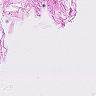
Metastatic tissue present: no